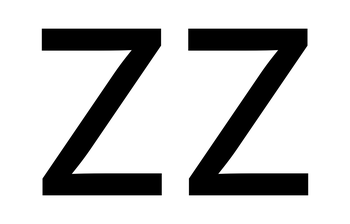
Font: Inter_Medium